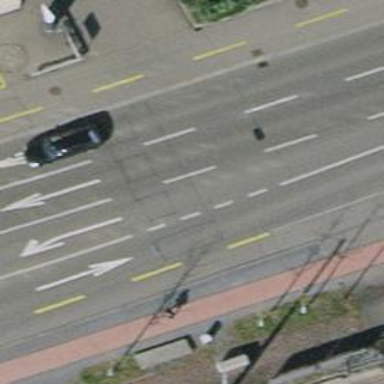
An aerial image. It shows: Primary highway with separate asphalt sidewalk.